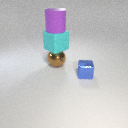
large brown metal sphere below large purple rubber cylinder